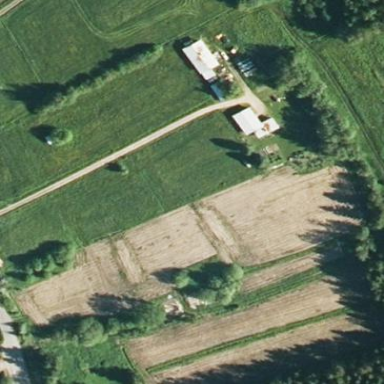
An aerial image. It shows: Farmyard area.